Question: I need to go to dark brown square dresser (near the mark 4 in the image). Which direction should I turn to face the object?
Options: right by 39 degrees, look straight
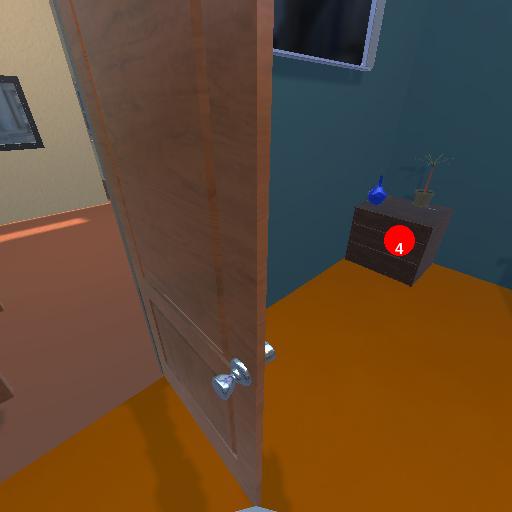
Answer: right by 39 degrees